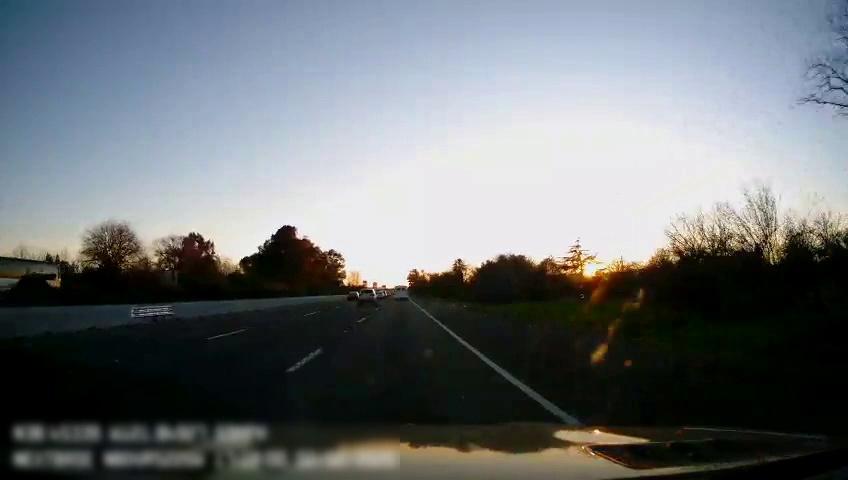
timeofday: Dusk/Dawn/Twilight
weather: Sunny
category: Drivable Space
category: Vehicles | Truck
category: Vehicles | Other LV
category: Vehicles | Car
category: Vehicles | SUV
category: Lanes | Current Lane
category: Lanes | Alternate Lane
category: Lanes | Alternate Lane